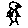
Label: bird